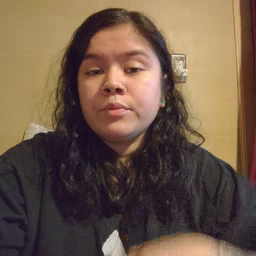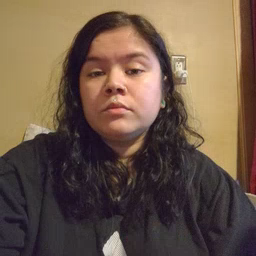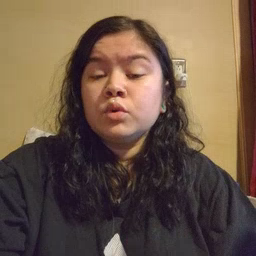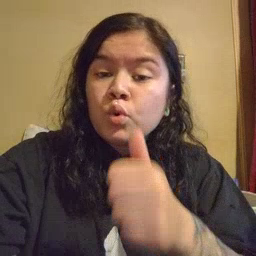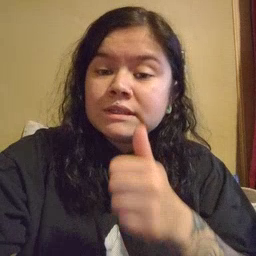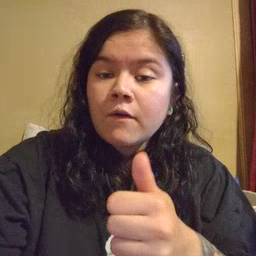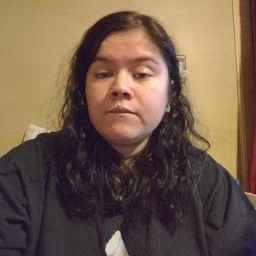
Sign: yourself